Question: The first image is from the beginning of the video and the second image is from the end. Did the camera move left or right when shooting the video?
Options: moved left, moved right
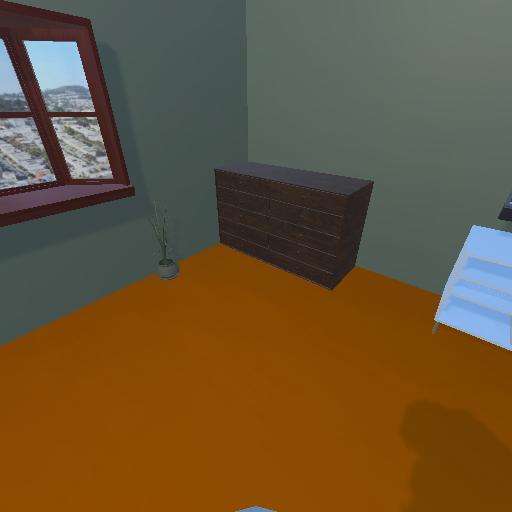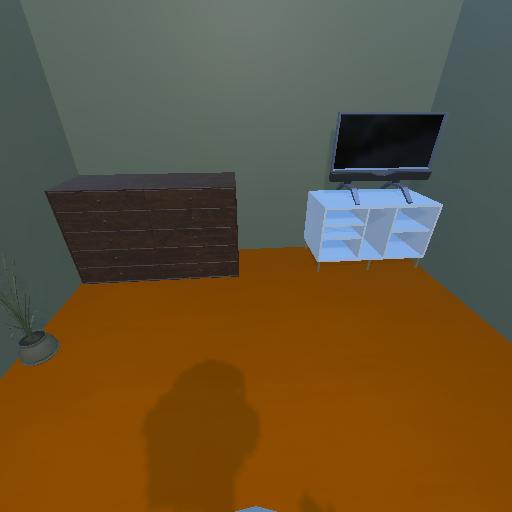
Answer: moved left